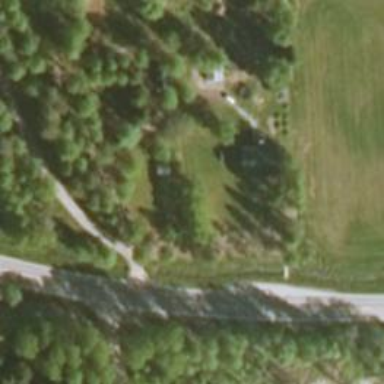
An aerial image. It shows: Shelter building.